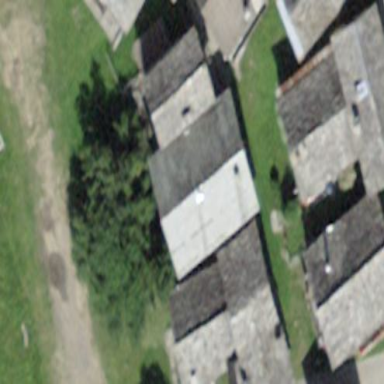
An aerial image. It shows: Simple house.